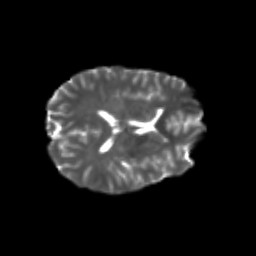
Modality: T2w
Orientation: axial
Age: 23
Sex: female
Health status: healthy
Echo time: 0.074 s